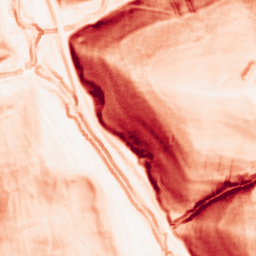
Category: morphological
Decomposition family: morphological_square
Decomposition parameters: operation: gradient
size: 5
Upsampling method: lanczos
Upsampling parameters: scale: 4
Upsampling scale: 4